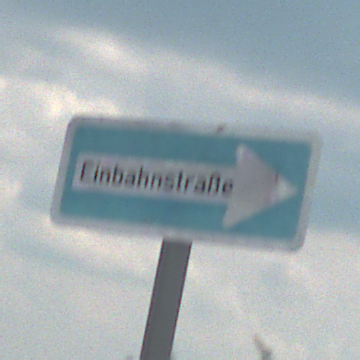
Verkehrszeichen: EinbahnstrasseRechtsweisend
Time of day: MorningAfternoon
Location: Outdoor (Nature)
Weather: PartlyCloudy
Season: NotSpecified
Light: Natural